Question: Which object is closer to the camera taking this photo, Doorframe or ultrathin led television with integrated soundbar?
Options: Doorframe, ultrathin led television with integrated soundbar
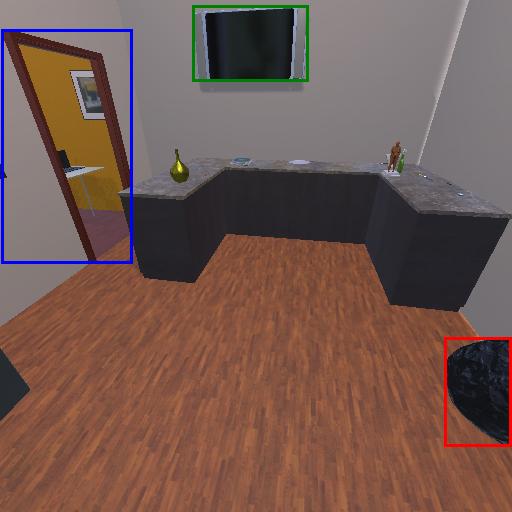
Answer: Doorframe